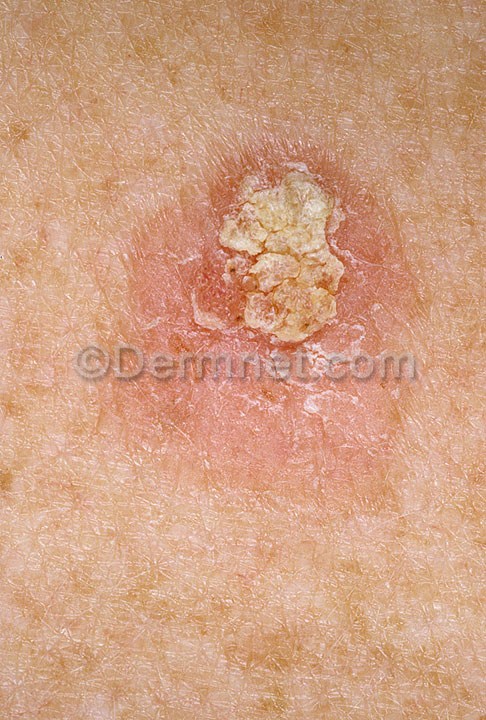
Disease: Actinic Keratosis Basal Cell Carcinoma and other Malignant Lesions